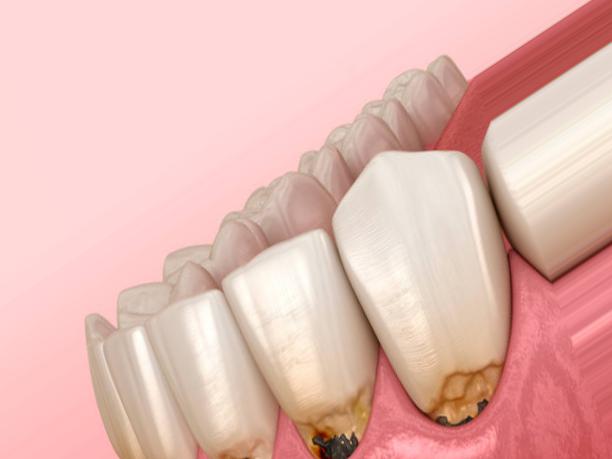
Condition: Caries